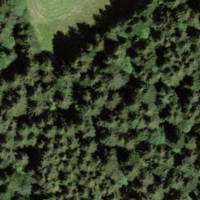
EUNIS habitat code: 43
Species observed at this site:
Petasites albus